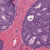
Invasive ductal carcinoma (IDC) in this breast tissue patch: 0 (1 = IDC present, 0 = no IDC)